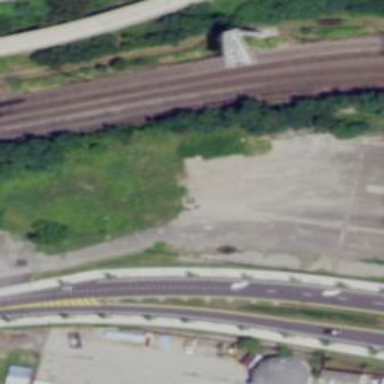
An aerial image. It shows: Disused railway spur line.